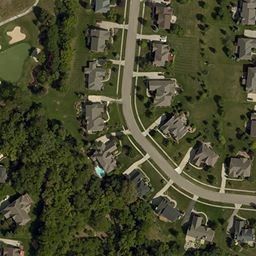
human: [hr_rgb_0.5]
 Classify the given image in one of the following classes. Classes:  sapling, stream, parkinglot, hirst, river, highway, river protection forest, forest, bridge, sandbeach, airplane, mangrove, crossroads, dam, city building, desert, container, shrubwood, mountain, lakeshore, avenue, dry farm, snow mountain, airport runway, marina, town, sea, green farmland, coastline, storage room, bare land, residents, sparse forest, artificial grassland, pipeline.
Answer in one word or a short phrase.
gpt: town